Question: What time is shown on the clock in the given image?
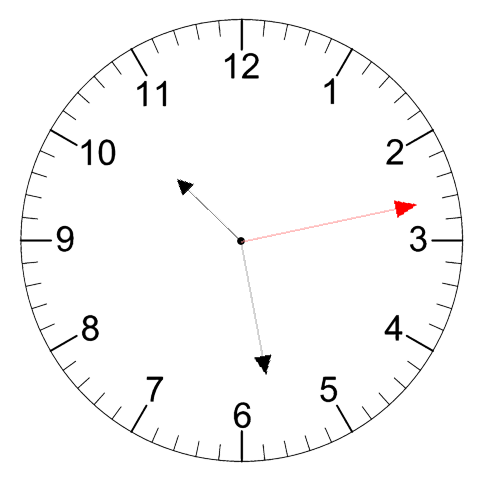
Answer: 10:28:13